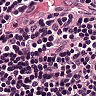
Metastatic tissue present: no